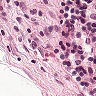
Metastatic tissue present: yes